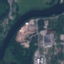
Land use / land cover class: River